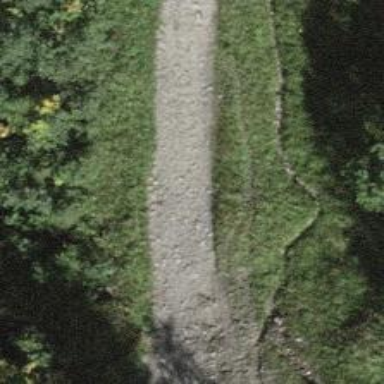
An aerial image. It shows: Intermediate downhill track with grade 5 tracktype.